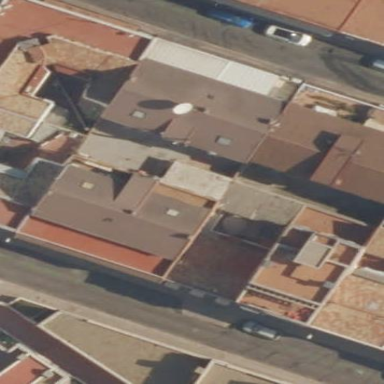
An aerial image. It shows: Image showing building with apartments.